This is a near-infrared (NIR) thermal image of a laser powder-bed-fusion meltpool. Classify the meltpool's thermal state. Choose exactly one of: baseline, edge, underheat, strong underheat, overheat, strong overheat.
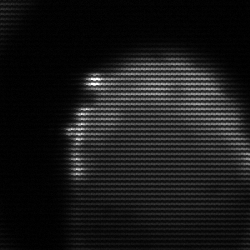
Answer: edge